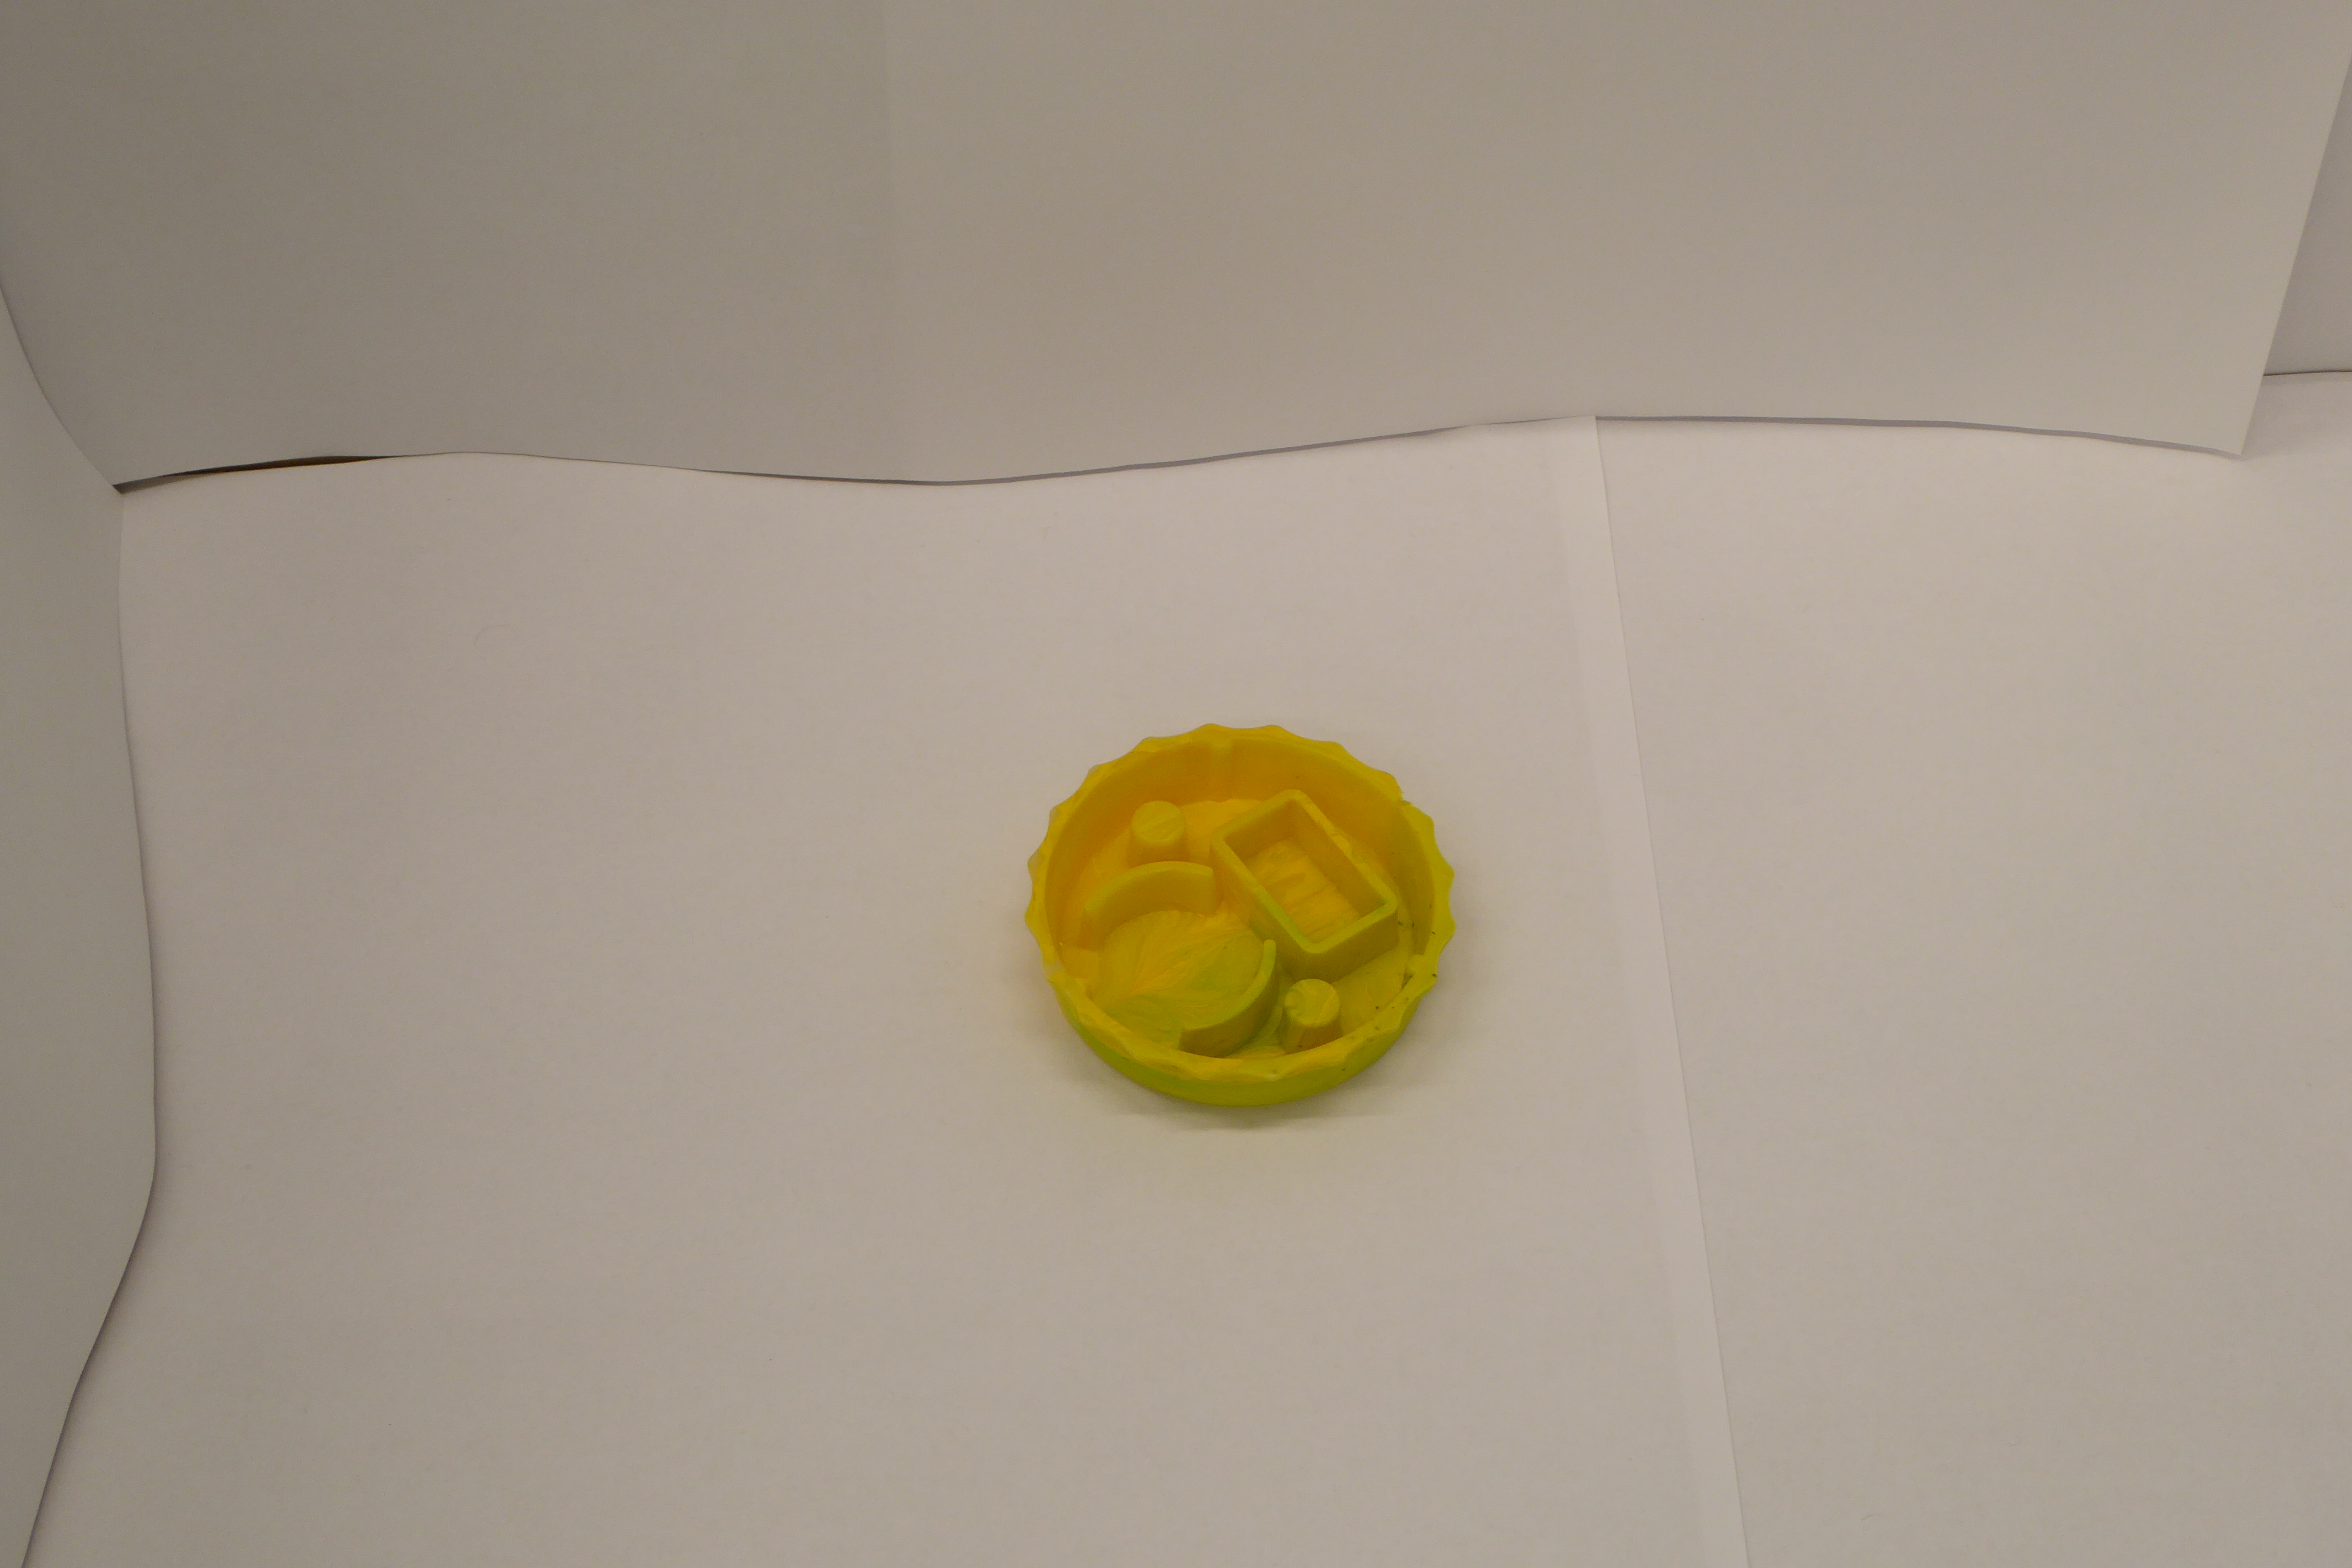
Label: Bottle Opener - Cover